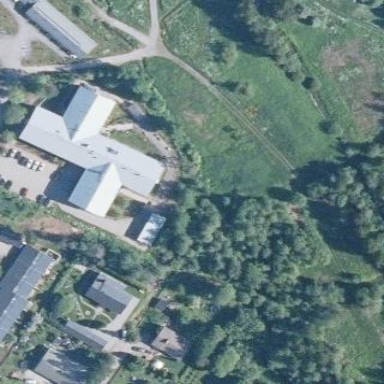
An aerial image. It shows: Public building.